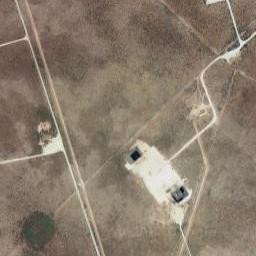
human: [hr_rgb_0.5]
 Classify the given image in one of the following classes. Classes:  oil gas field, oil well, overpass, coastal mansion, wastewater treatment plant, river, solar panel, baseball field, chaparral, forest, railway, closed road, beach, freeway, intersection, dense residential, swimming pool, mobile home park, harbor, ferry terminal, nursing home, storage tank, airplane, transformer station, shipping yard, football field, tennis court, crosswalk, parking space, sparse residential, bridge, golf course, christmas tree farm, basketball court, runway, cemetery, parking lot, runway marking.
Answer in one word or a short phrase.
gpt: oil gas field